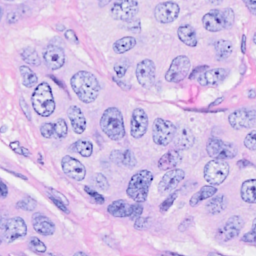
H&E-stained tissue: Breast